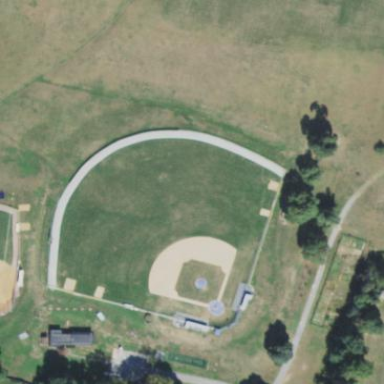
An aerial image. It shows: Baseball pitch for leisure land activities.